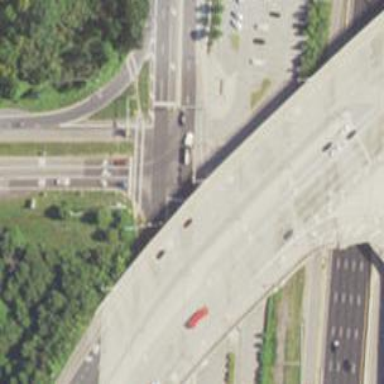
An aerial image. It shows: Primary highway bridge over expressway.